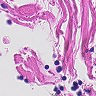
Metastatic tissue present: no